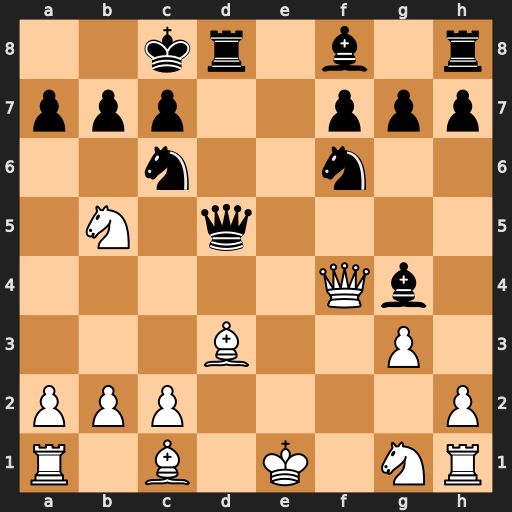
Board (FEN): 2kr1b1r/ppp2ppp/2n2n2/1N1q4/5Qb1/3B2P1/PPP4P/R1B1K1NR
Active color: w
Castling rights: KQ
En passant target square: -
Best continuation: Qxc7#